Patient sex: F
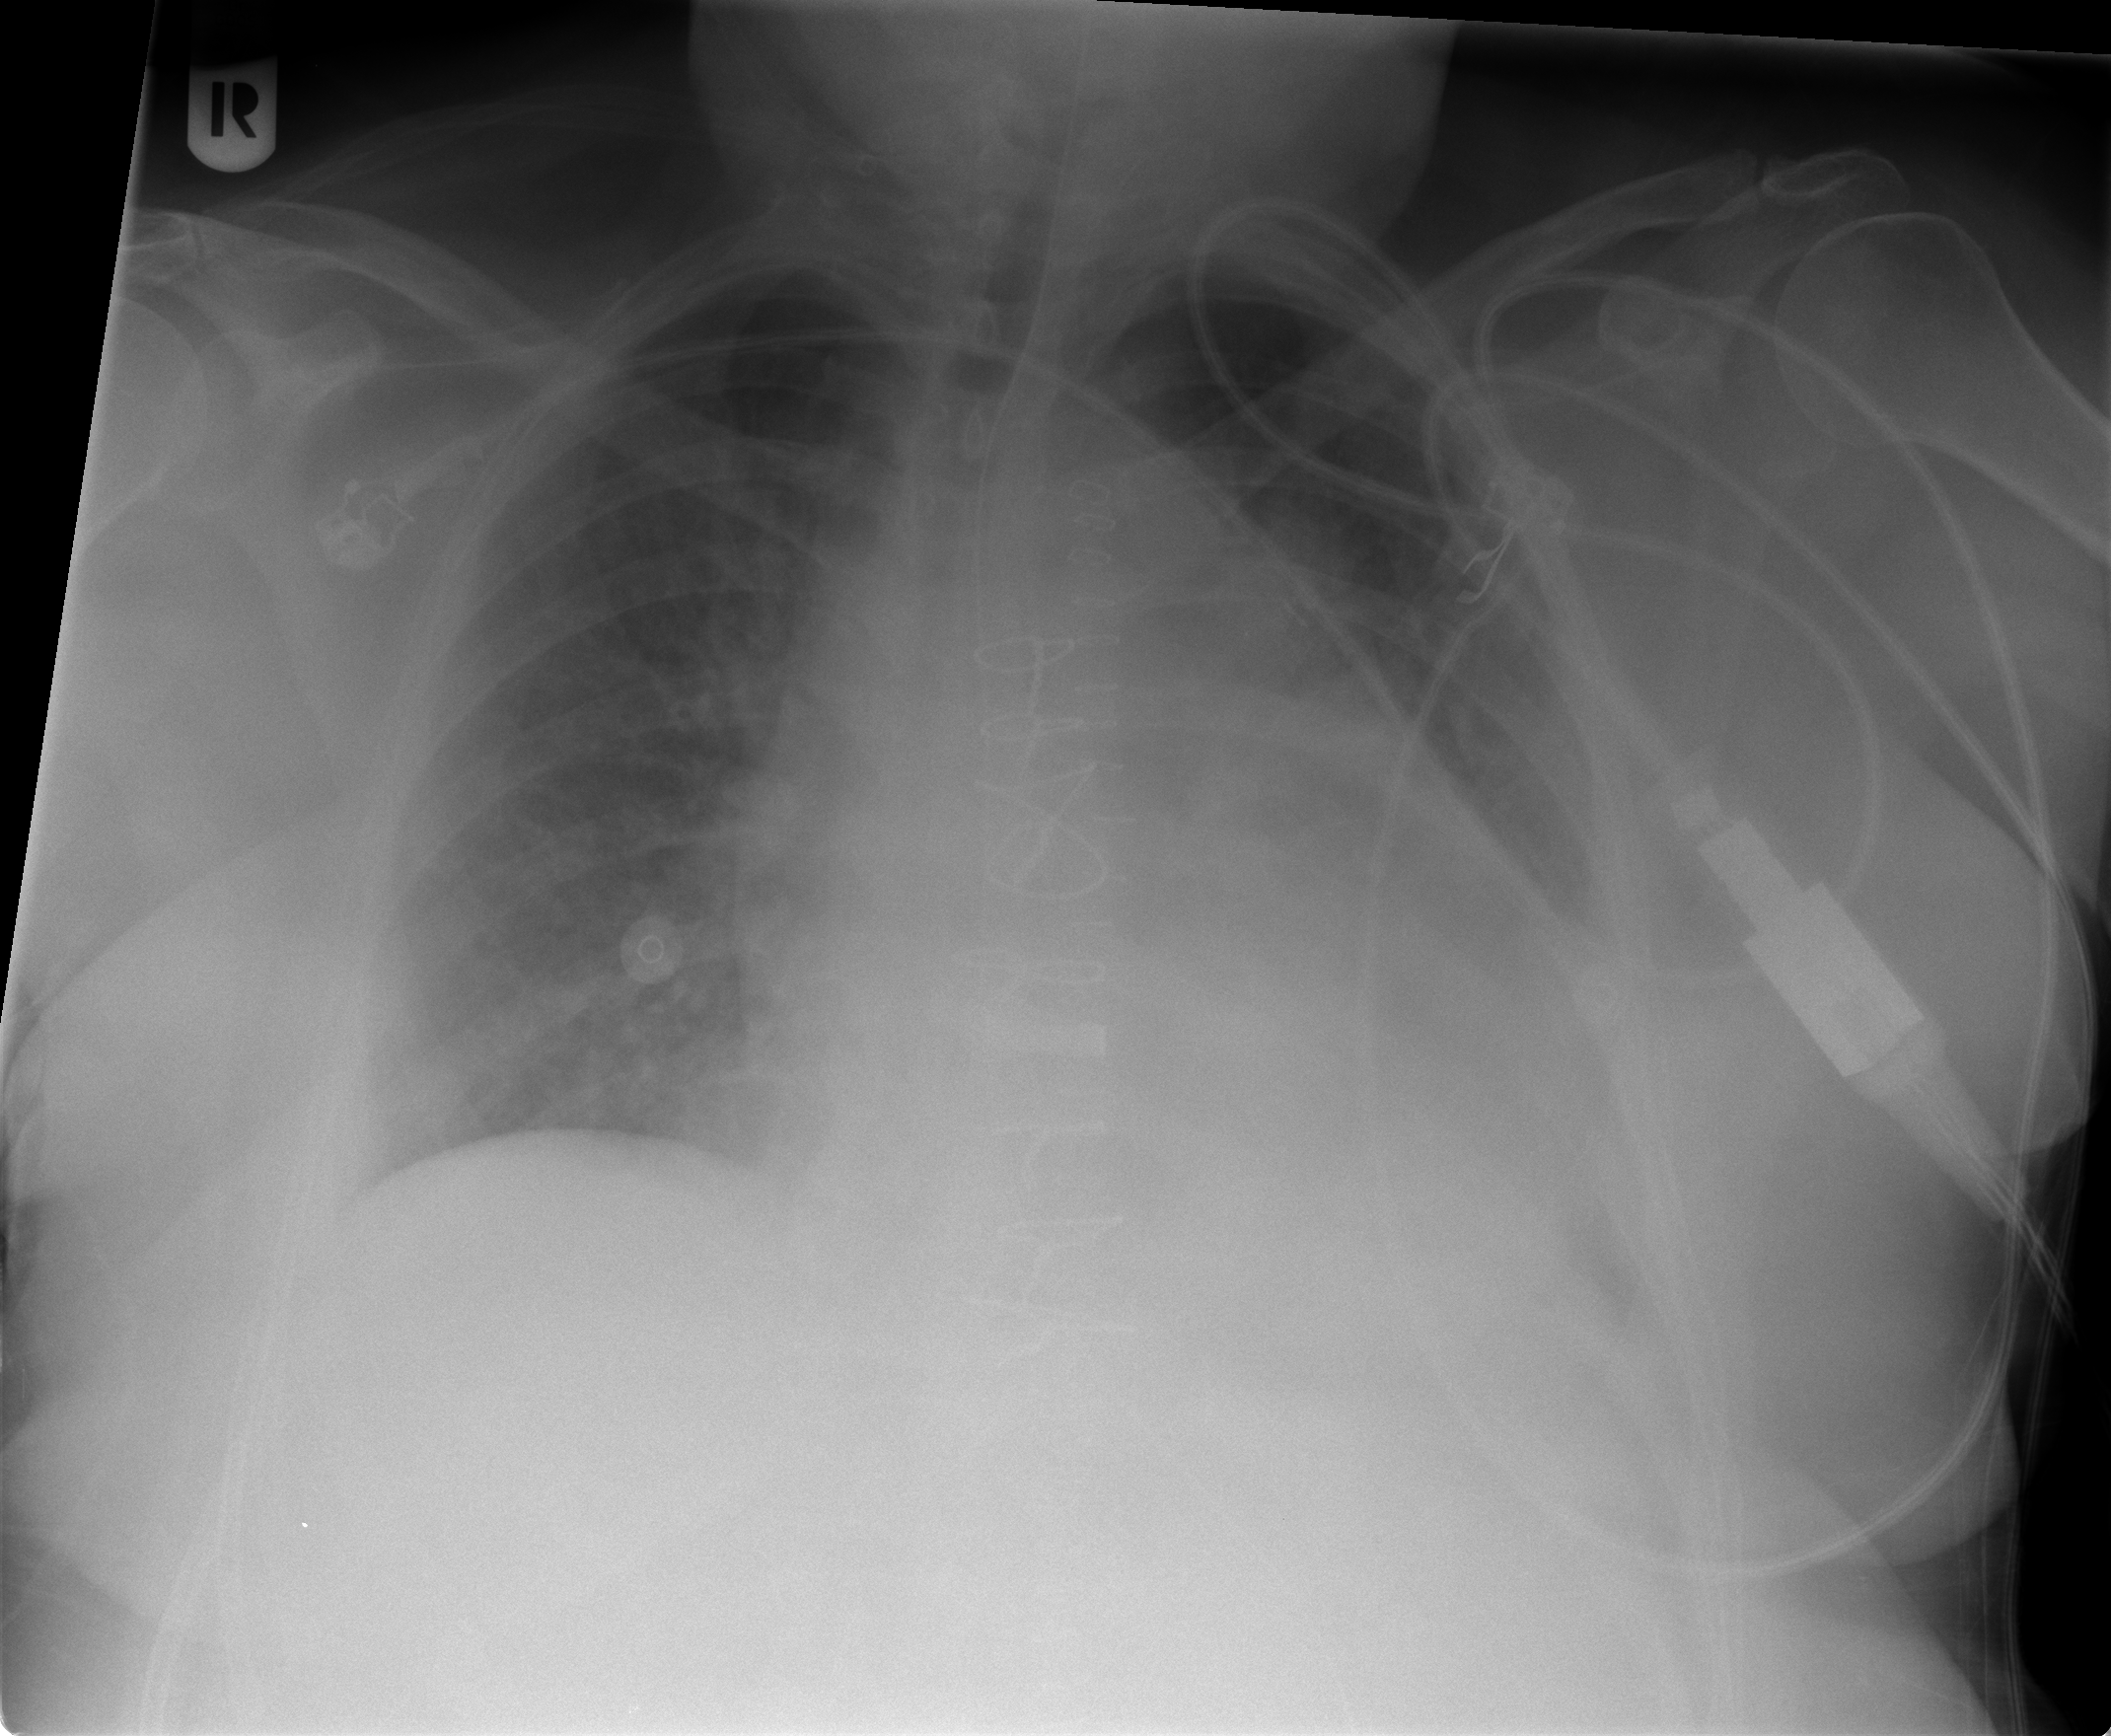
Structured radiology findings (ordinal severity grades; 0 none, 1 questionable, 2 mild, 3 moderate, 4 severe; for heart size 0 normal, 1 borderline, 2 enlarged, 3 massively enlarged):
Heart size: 2
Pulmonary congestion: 2
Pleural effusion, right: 0
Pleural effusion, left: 1
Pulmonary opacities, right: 0
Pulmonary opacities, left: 0
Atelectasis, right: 2
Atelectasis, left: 2